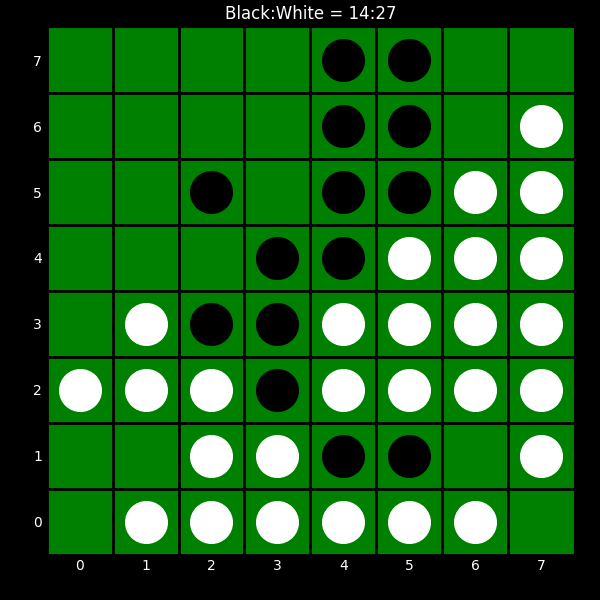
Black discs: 14
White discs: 27